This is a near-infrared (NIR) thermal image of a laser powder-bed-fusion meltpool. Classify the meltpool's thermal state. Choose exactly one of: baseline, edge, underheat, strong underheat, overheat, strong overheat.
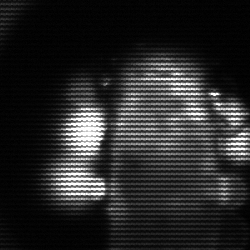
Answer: strong underheat